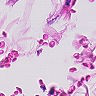
Metastatic tissue present: no